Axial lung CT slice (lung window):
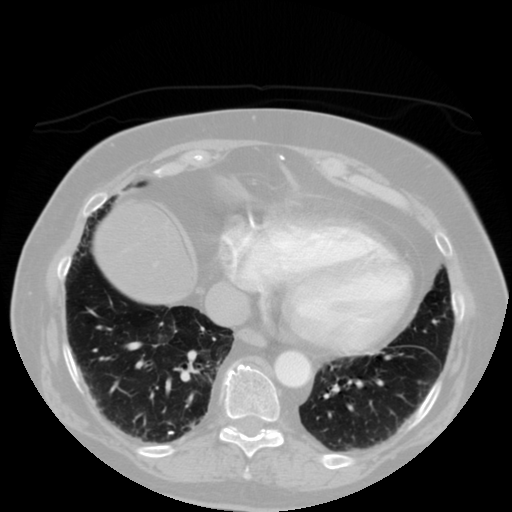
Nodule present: yes
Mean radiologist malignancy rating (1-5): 1